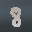
Label: 8